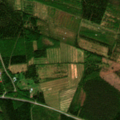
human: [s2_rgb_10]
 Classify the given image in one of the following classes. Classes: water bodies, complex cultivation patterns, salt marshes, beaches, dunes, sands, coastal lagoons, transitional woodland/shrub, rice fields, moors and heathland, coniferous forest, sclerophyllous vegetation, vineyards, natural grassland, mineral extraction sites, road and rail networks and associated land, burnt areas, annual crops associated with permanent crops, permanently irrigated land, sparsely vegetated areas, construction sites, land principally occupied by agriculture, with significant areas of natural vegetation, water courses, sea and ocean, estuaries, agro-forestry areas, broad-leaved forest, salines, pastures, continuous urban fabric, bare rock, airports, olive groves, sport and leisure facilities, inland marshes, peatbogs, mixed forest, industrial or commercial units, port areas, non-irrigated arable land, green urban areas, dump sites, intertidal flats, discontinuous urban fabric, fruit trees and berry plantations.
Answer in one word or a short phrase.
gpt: non-irrigated arable land, coniferous forest, mixed forest, transitional woodland/shrub